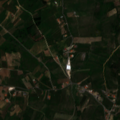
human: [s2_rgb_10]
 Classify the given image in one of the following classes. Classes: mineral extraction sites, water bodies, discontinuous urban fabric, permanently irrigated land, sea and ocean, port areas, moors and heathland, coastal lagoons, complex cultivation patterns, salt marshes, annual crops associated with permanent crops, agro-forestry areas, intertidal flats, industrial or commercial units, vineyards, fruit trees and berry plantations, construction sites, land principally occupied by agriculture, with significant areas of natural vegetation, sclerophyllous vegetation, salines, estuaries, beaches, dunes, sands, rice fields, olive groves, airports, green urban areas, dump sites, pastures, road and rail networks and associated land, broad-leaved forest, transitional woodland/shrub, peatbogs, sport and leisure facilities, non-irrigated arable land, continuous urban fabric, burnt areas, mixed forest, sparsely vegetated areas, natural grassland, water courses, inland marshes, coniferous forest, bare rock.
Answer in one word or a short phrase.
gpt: discontinuous urban fabric, vineyards, complex cultivation patterns, land principally occupied by agriculture, with significant areas of natural vegetation